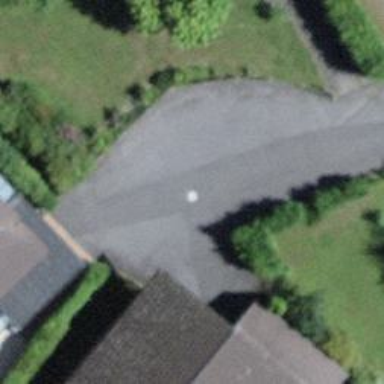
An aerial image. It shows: Turning circle on the road.